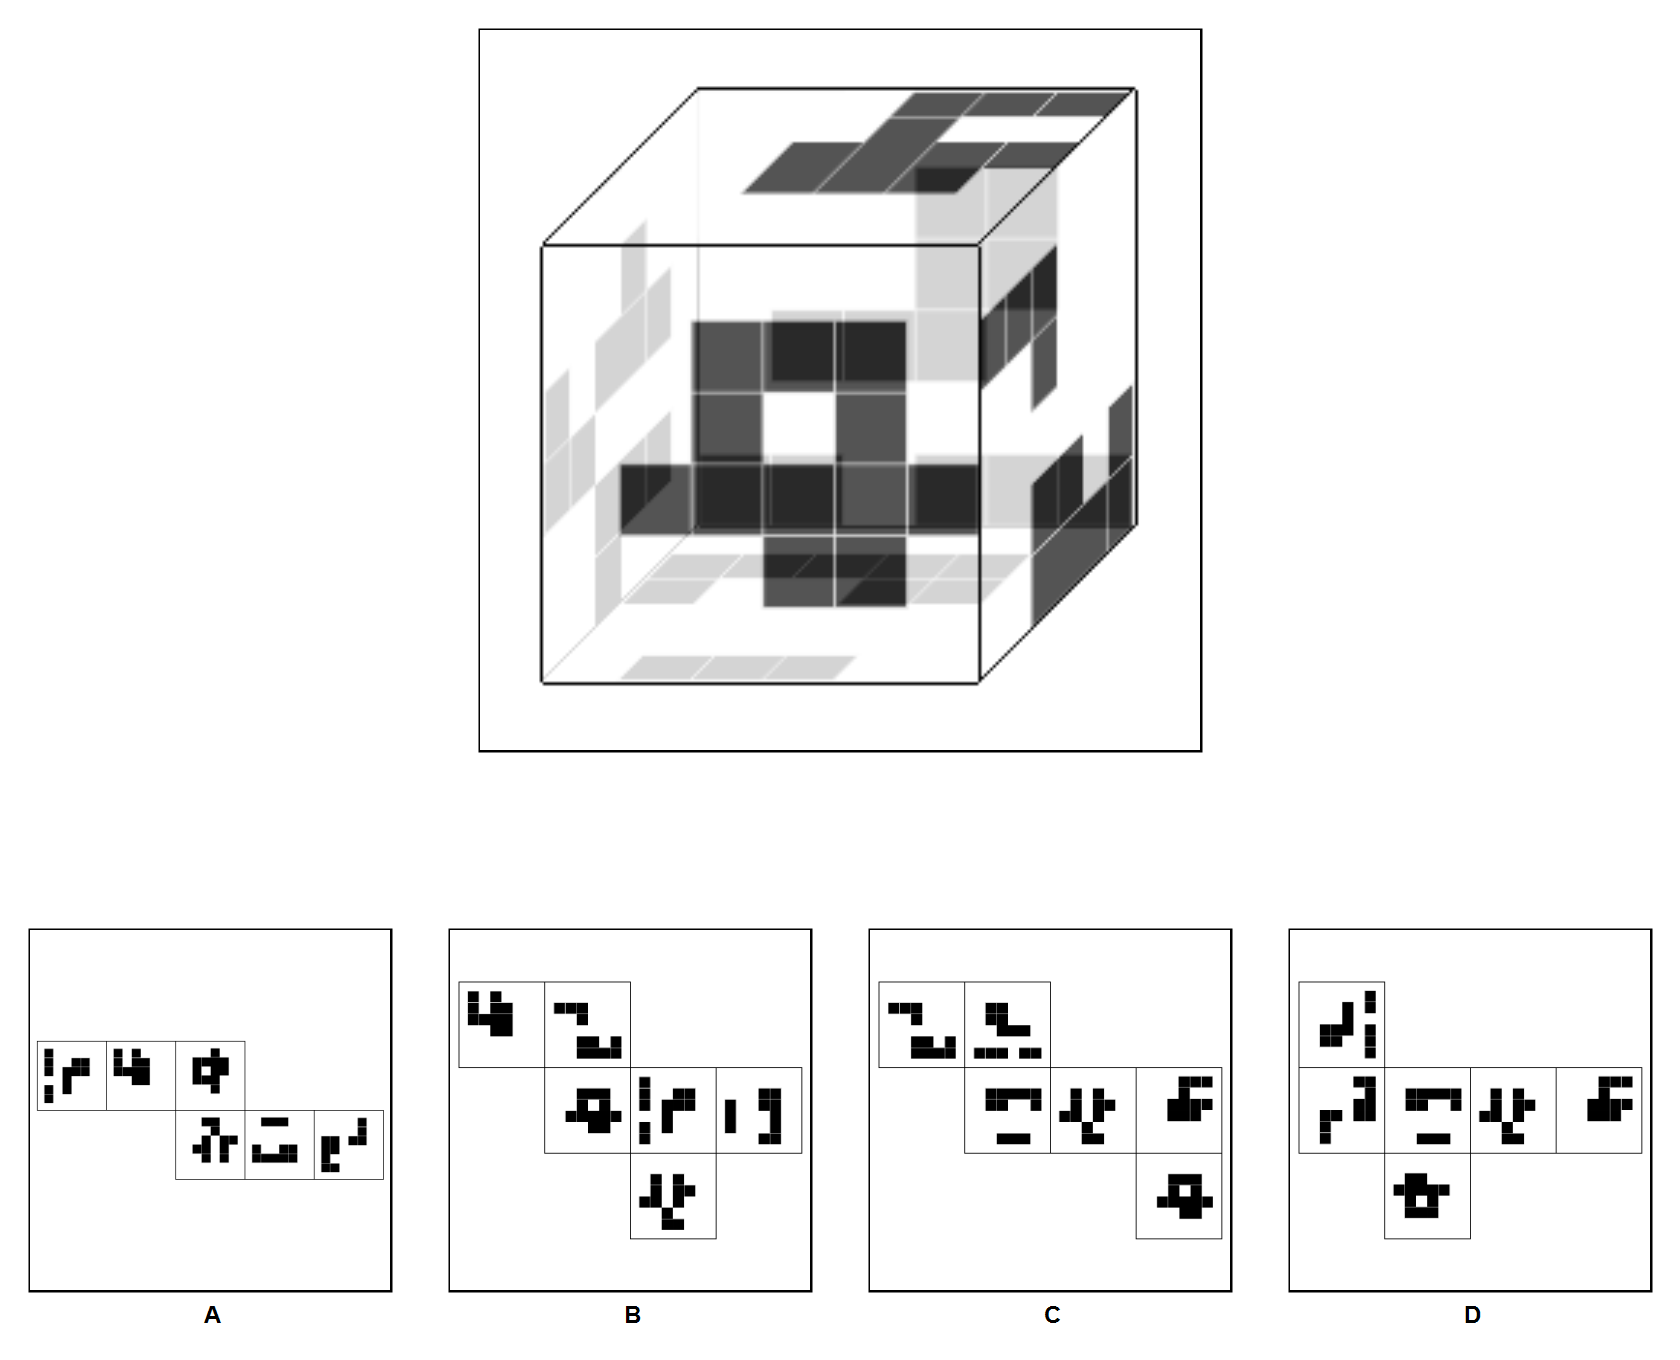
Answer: B